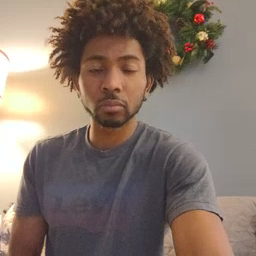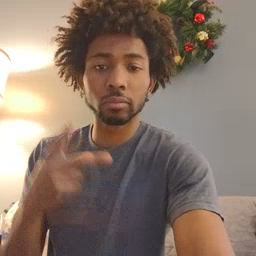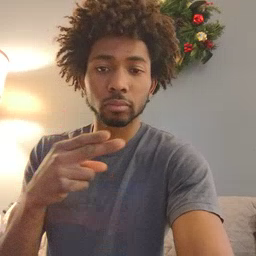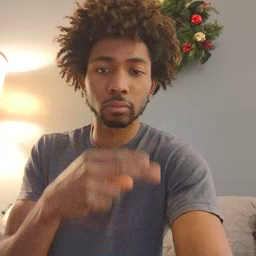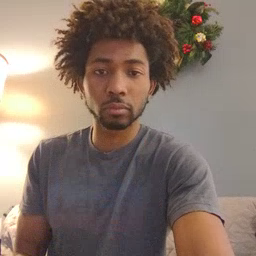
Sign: cut